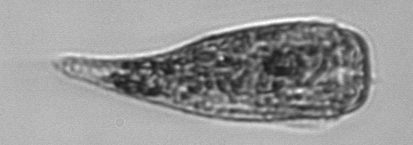
Label: Strombidium_conicum